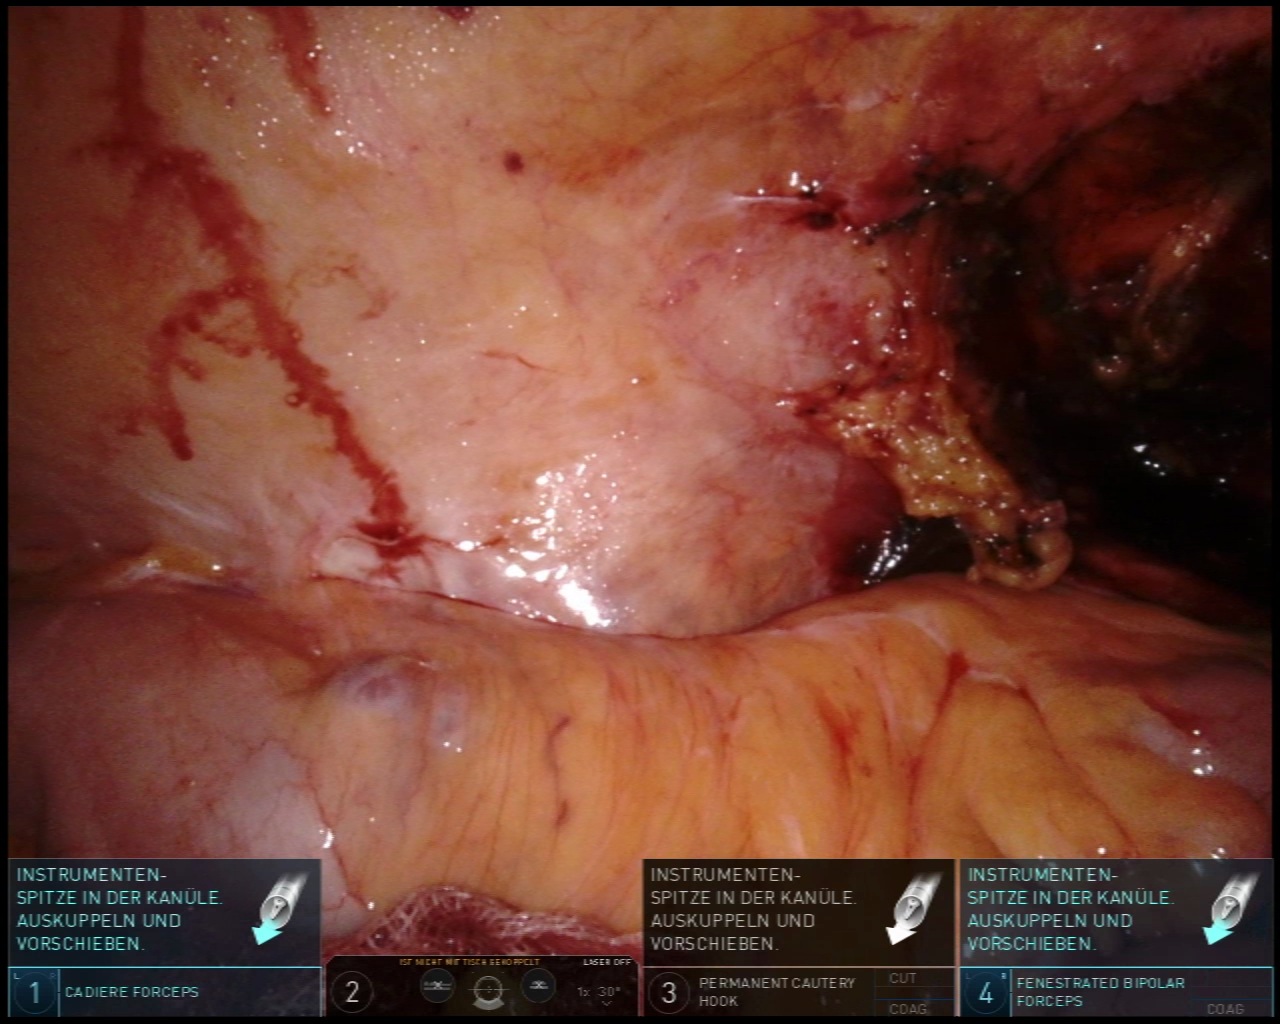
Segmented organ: colon
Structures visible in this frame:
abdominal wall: yes
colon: yes
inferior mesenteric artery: no
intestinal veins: no
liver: no
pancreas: no
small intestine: no
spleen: no
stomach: no
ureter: no
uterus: no
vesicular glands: no